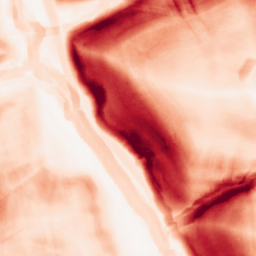
Category: morphological
Decomposition family: morphological_square
Decomposition parameters: operation: gradient
size: 10
Upsampling method: cubic_mitchell
Upsampling parameters: scale: 8
Upsampling scale: 8